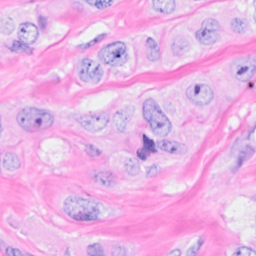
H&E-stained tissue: Breast